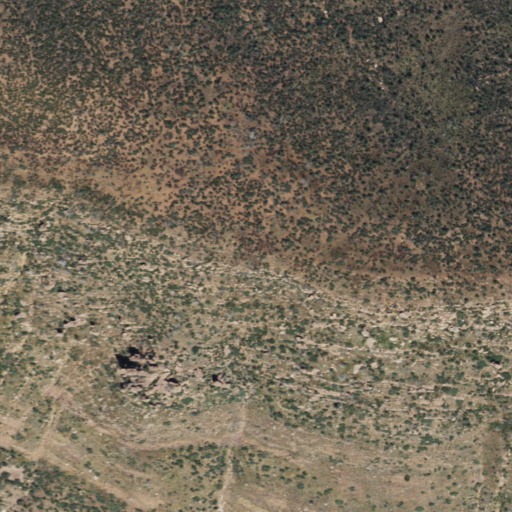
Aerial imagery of mountain in Arizona named Bear Head Mountain containing shrub, evergreen forest, and grassland